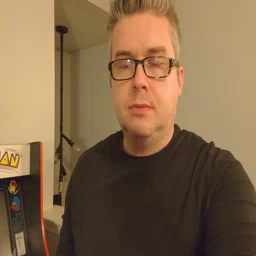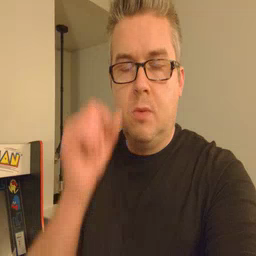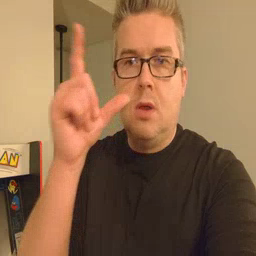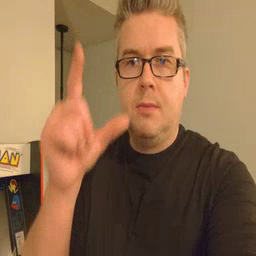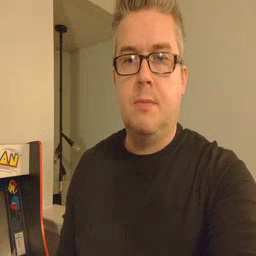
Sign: wake